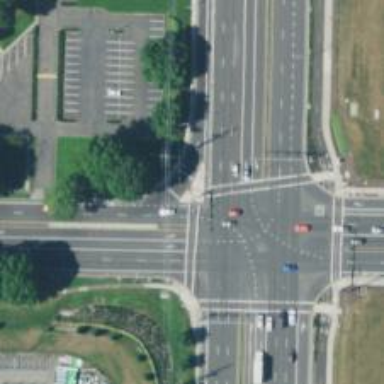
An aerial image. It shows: Traffic island located on footway.